Question: In my website, I have a footer that has a height of 100px and the css for the footer looks something like the following:
'''
.footnote {
width: 95%;
height: 100px;
position: fixed;
background: url('../images/coolfooter.png') bottom center;
bottom: 40px;
left: 30px;
}
'''
The problem is if I have too much content on my web page, the content starts overlapping with the footer.

I want to restrict the content to only appear above the footer always somehow, so that no content gets overlapped with footer.
How can this be done?
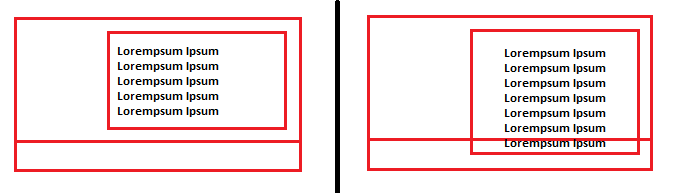
Answer: Have you tried z-index? As others have said it's a bit hard to say without looking at the html. I'm not 100% sure what you're asking for.